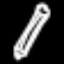
Label: pencil